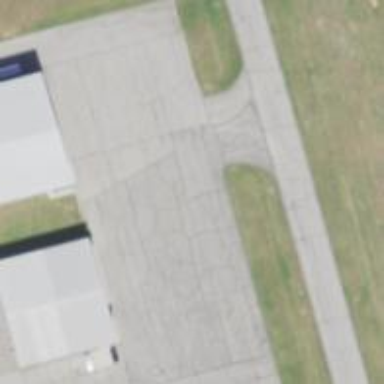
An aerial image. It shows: Image of taxiway at airport.